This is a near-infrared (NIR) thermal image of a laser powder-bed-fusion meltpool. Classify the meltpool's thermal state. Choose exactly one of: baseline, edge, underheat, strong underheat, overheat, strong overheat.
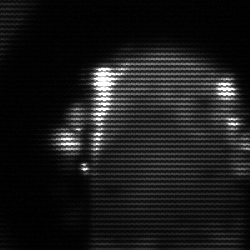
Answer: baseline